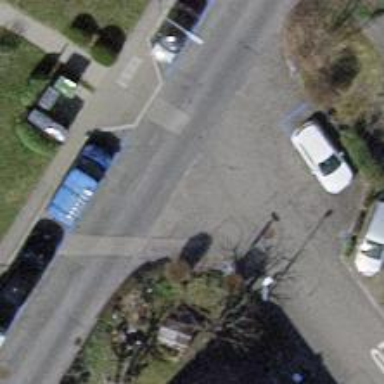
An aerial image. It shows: Living street with asphalt surface and opposite cycleway.